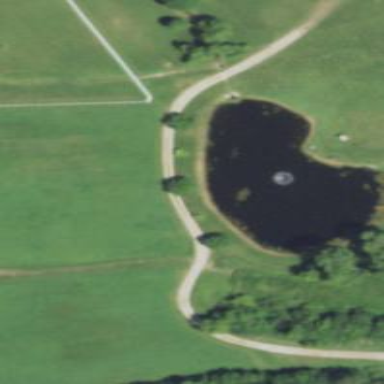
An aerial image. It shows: Pond with natural water.